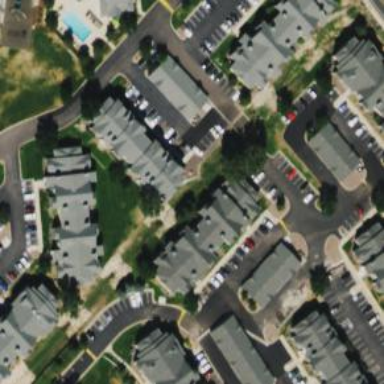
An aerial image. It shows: Image showing building with apartments.